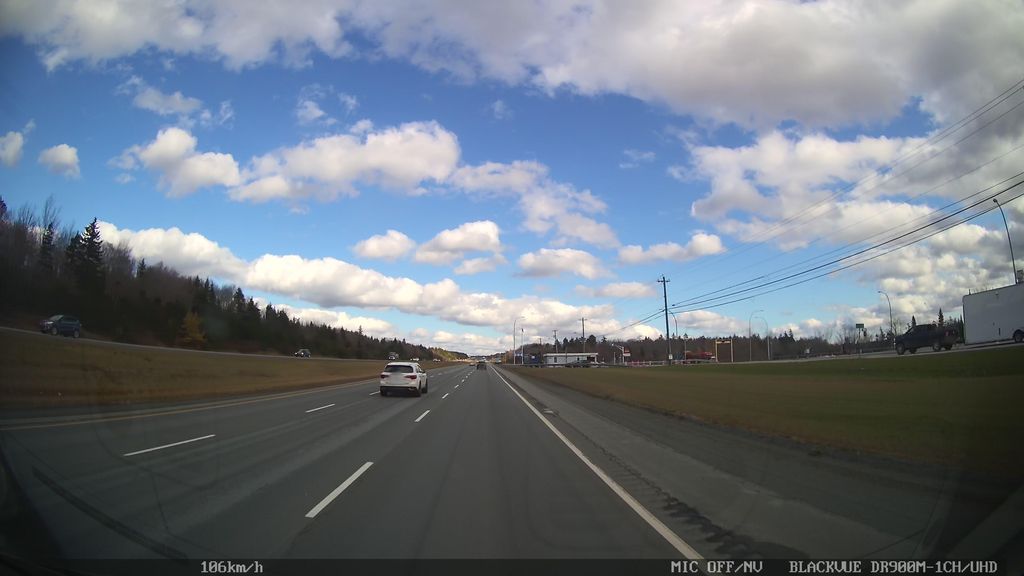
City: halifax